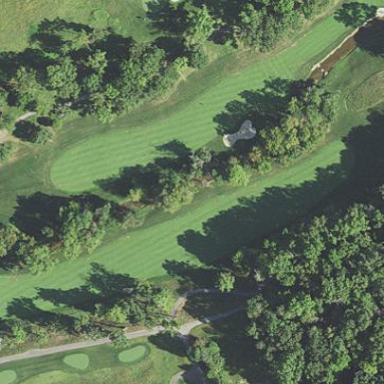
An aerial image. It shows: Rough area on grassy golf course.